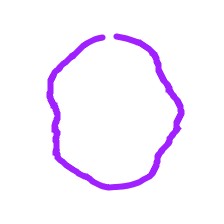
Shape: circle